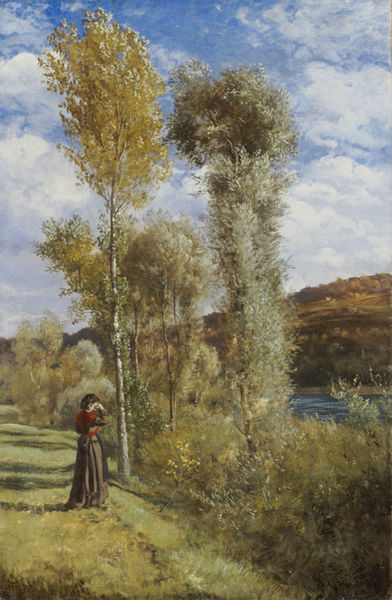
Titel: Herbsttag am Oberrhein
Künstler: Hans Thoma
Standort: Karlsruhe
Institution: Staatliche Kunsthalle Karlsruhe
Schlagwörter: baum, berg, blau, blätter, dunkel, gemälde, hand, himmel, kopf, laub, meer, schatten, umhang, wasser, weiß, wolken, bäume, fluss, gelb, grün, himmerl, impressionismus, landschaft, mädchen, ocker, see, ufer, äste, blume, blumen, braun, bunt, frau, geste, glas, grau, haar, hell, hintergrund, hut, kleid, licht, rücken, schwarz, stirn, blick, blüte, blüten, dame, gras, rasen, rot, tuch, weg, wiese, wolke, hochformat, malerei, rock, jacke, jung, falten, mensch, sehen, trauer, bild, hände, schauen, signatur, öl, ast, bach, baumstamm, birke, birken, felder, ferne, flusslauf, gräser, horizont, hügel, natur, pappel, pappeln, stamm, strauch, weide, wind, busch, büsche, einsam, gebüsch, gehen, pfad, sonne, sträucher, boden, land, dunkelheit, gewand, haare, kostüm, blatt, person, pflanzen, kontrast, schön, tal, traurig, vornehm, wald, boot, deutschland, himmelblau, aussicht, sommer, strand, welle, wellen, beobachten, feldweg, nachmittag, berge, farben, hang, steilhang, aue, tag, hüge, landschaftsmalerei, herbst, hügellandschaft, spazieren, flus, romantik, ausschau, sturm, weib, halstuch, lesen, melancholie, allein, nachdenklich, gedanken, nachdenken, stola, geneigt, hoch, frühling, grass, wei, blenden, suchen, denken, weiden, spaziergang, idyll, flusslandschaft, moos, wälder, weinen, wolkig, tupfen, fraue, leinwand, sonnig, blat, landschaftsbild, efeu, geblendet, real, fernweh, sehnsucht, schultertuch, blauer himmel, moor, lanschaft, sonnenschein, dunel, grad, hochkant, gestrüpp, hänge, freundlich, fragend, filigran, buche, weise, kontemplation, weinend, bume, flussufer, emotion, herbstlaub, linden, sissi, trist, beobachtung, lieblich, schwarzhaarig, schützen, geand, bäme, freu, malere, spaziergängerin, blaau, waqld, beschatten, toll, schauend, wolkan, eer, mädhcne, mäschen, ausschau halten, 19. jahrhundert, 1900, 1890, stämm, langer rock, dunkeöl, borken, silberweide, hlick, beobachte, drauussen, sonnenschein#+, espen, siss, spaziergang+, plainair, büsxche, braunes gewand, wald wiese, wolken tr, geneigten kopf